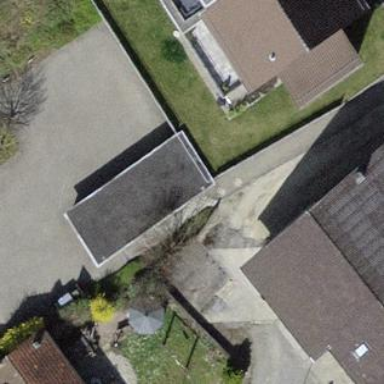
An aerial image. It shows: Garage building.